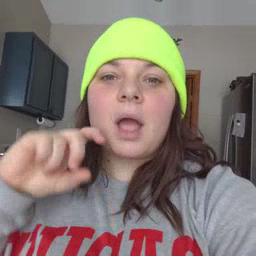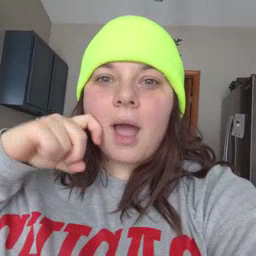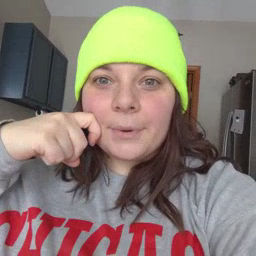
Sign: apple